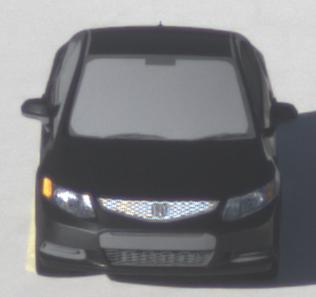
Make: Honda
Model: Civic Limousine 1.8
Detailed model: Civic (IX) Limousine
Model produced from: 2014/05
Model produced until: 2017/06
Doors: 4
Color: black
Road condition: dry road
Daytime: morning or afternoon
Contrast: high contrast